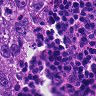
Metastatic tissue present: yes